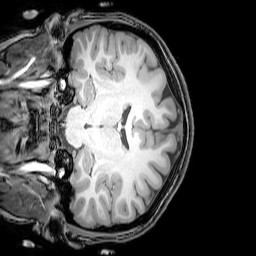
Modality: T1w
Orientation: coronal
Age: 25
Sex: female
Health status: healthy
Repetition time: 0.081 s
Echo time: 0.037 s